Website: home-depot
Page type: billing-address
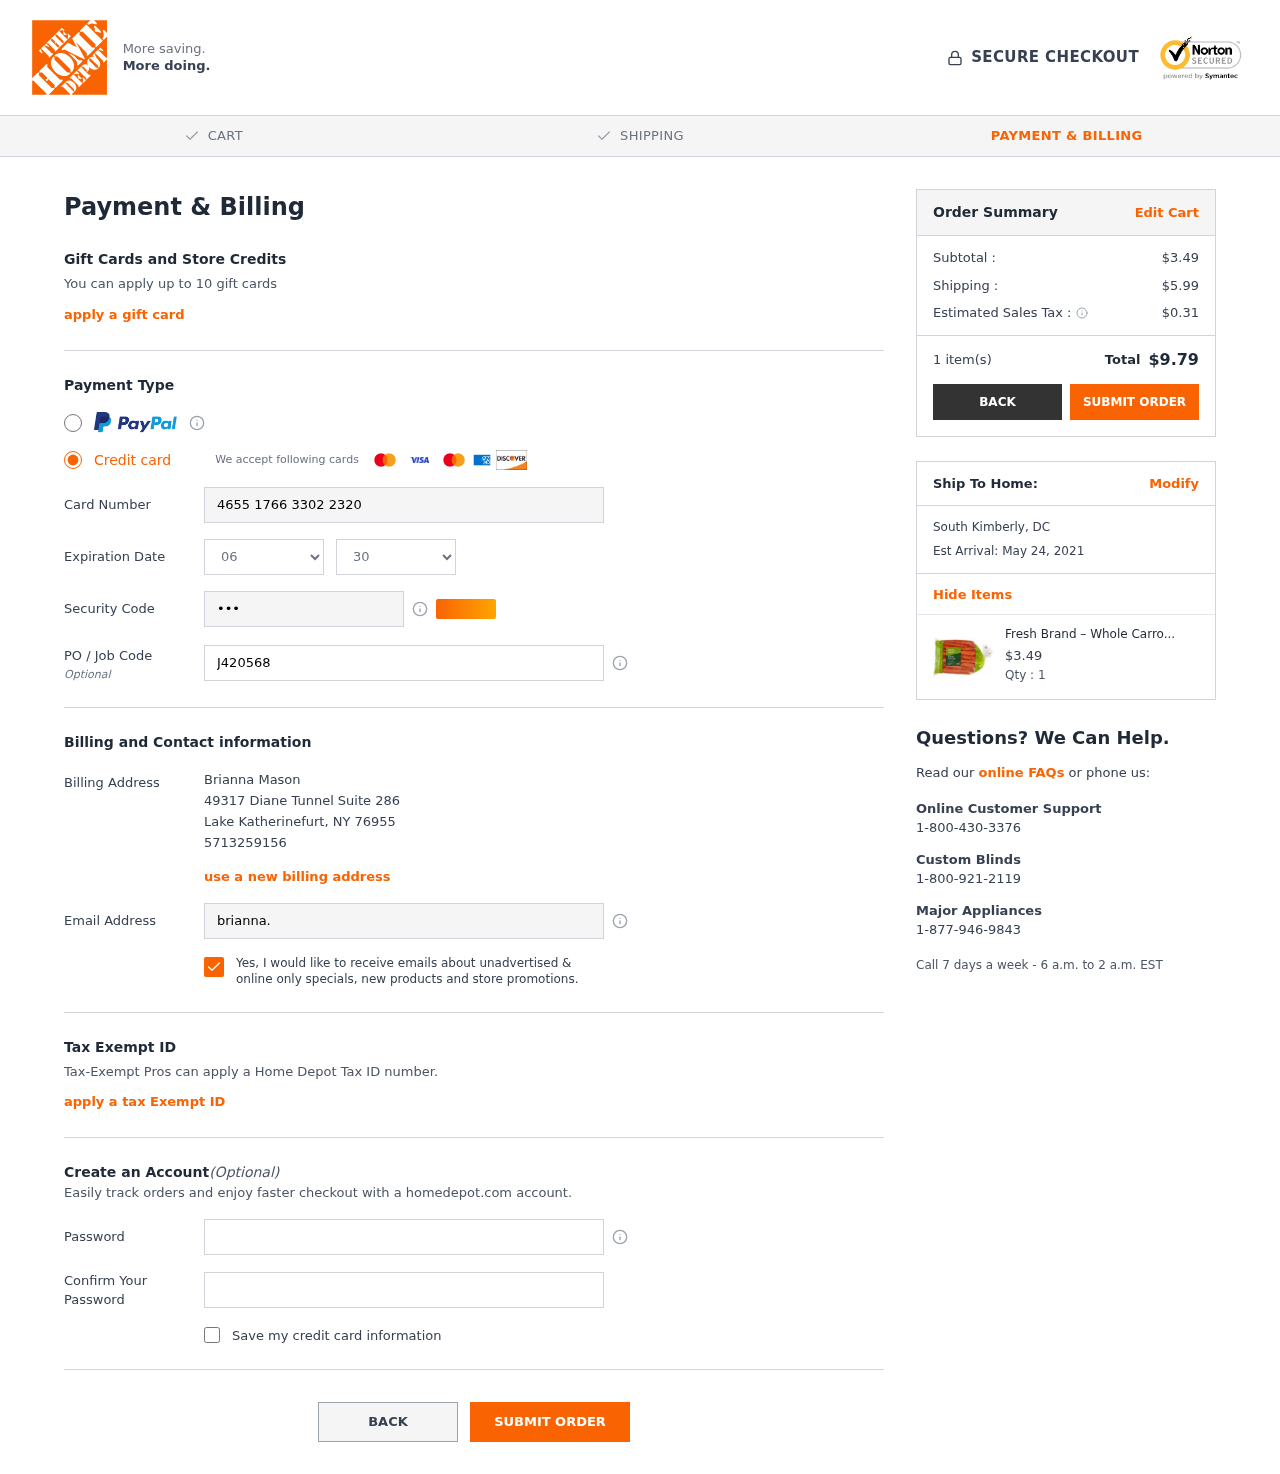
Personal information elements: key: PII_CARD_CVV
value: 590
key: PII_CARD_EXPIRY_MONTH
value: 06
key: PII_CARD_EXPIRY_YEAR
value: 30
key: PII_CARD_NUMBER
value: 4655 1766 3302 2320
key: PII_CITY
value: Lake Katherinefurt
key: PII_CITY2
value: South Kimberly
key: PII_EMAIL
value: brianna.mason@gmail.com
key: PII_FULLNAME
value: Brianna Mason
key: PII_JOB_CODE
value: J420568
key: PII_PHONE
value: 5713259156
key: PII_POSTCODE
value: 76955
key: PII_STATE_ABBR
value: NY
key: PII_STATE_ABBR2
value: DC
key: PII_STREET
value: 49317 Diane Tunnel Suite 286
Product elements: key: PRODUCT1_NAME
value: Fresh Brand – Whole Carrots, 5 lb
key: PRODUCT1_PRICE
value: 3.49
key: PRODUCT1_QUANTITY
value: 1
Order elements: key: ORDER_SUBTOTAL
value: $3.49
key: ORDER_SHIPPING_COST
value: $5.99
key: ORDER_TAX
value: $0.31
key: ORDER_NUM_ITEMS
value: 1 item(s)
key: ORDER_TOTAL
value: $9.79
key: ORDER_DELIVERY_DATE
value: Est Arrival: May 24, 2021